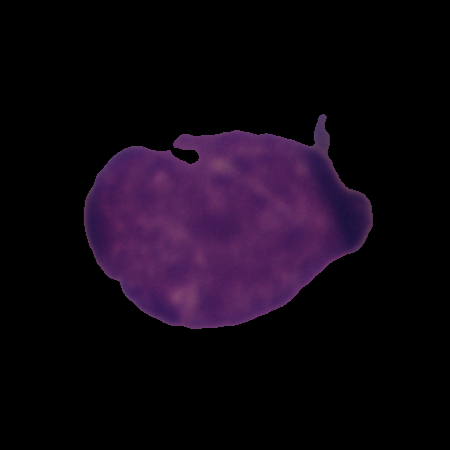
Label: cancer